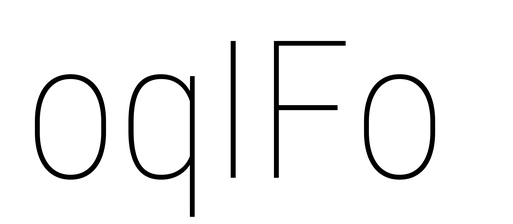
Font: Roboto_Condensed_Thin